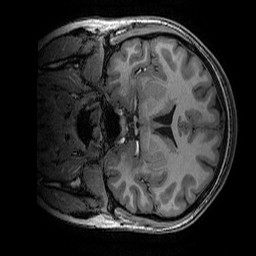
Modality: T1w
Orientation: coronal
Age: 23
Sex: female
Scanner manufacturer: ge
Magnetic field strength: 3 T
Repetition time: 0.007 s
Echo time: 0.00342 s